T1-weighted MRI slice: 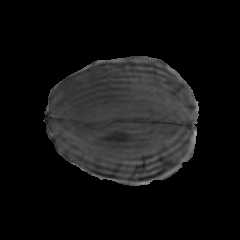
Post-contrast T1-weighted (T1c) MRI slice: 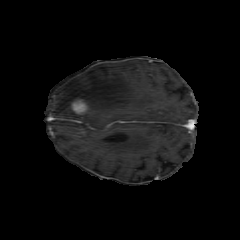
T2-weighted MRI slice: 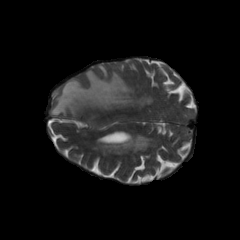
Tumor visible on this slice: yes